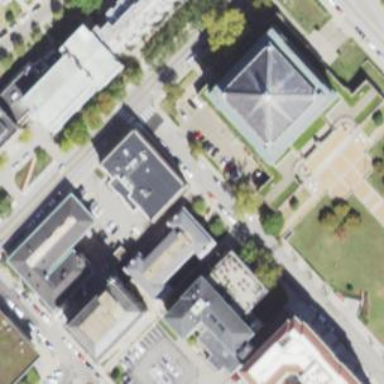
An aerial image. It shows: University building.